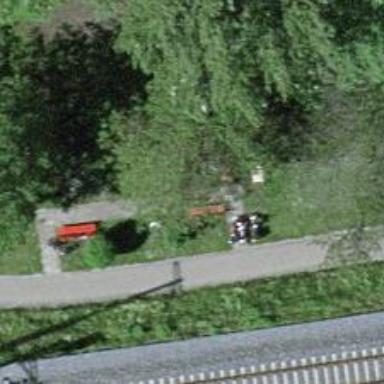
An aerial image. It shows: Red bench.